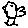
Label: bird